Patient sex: M
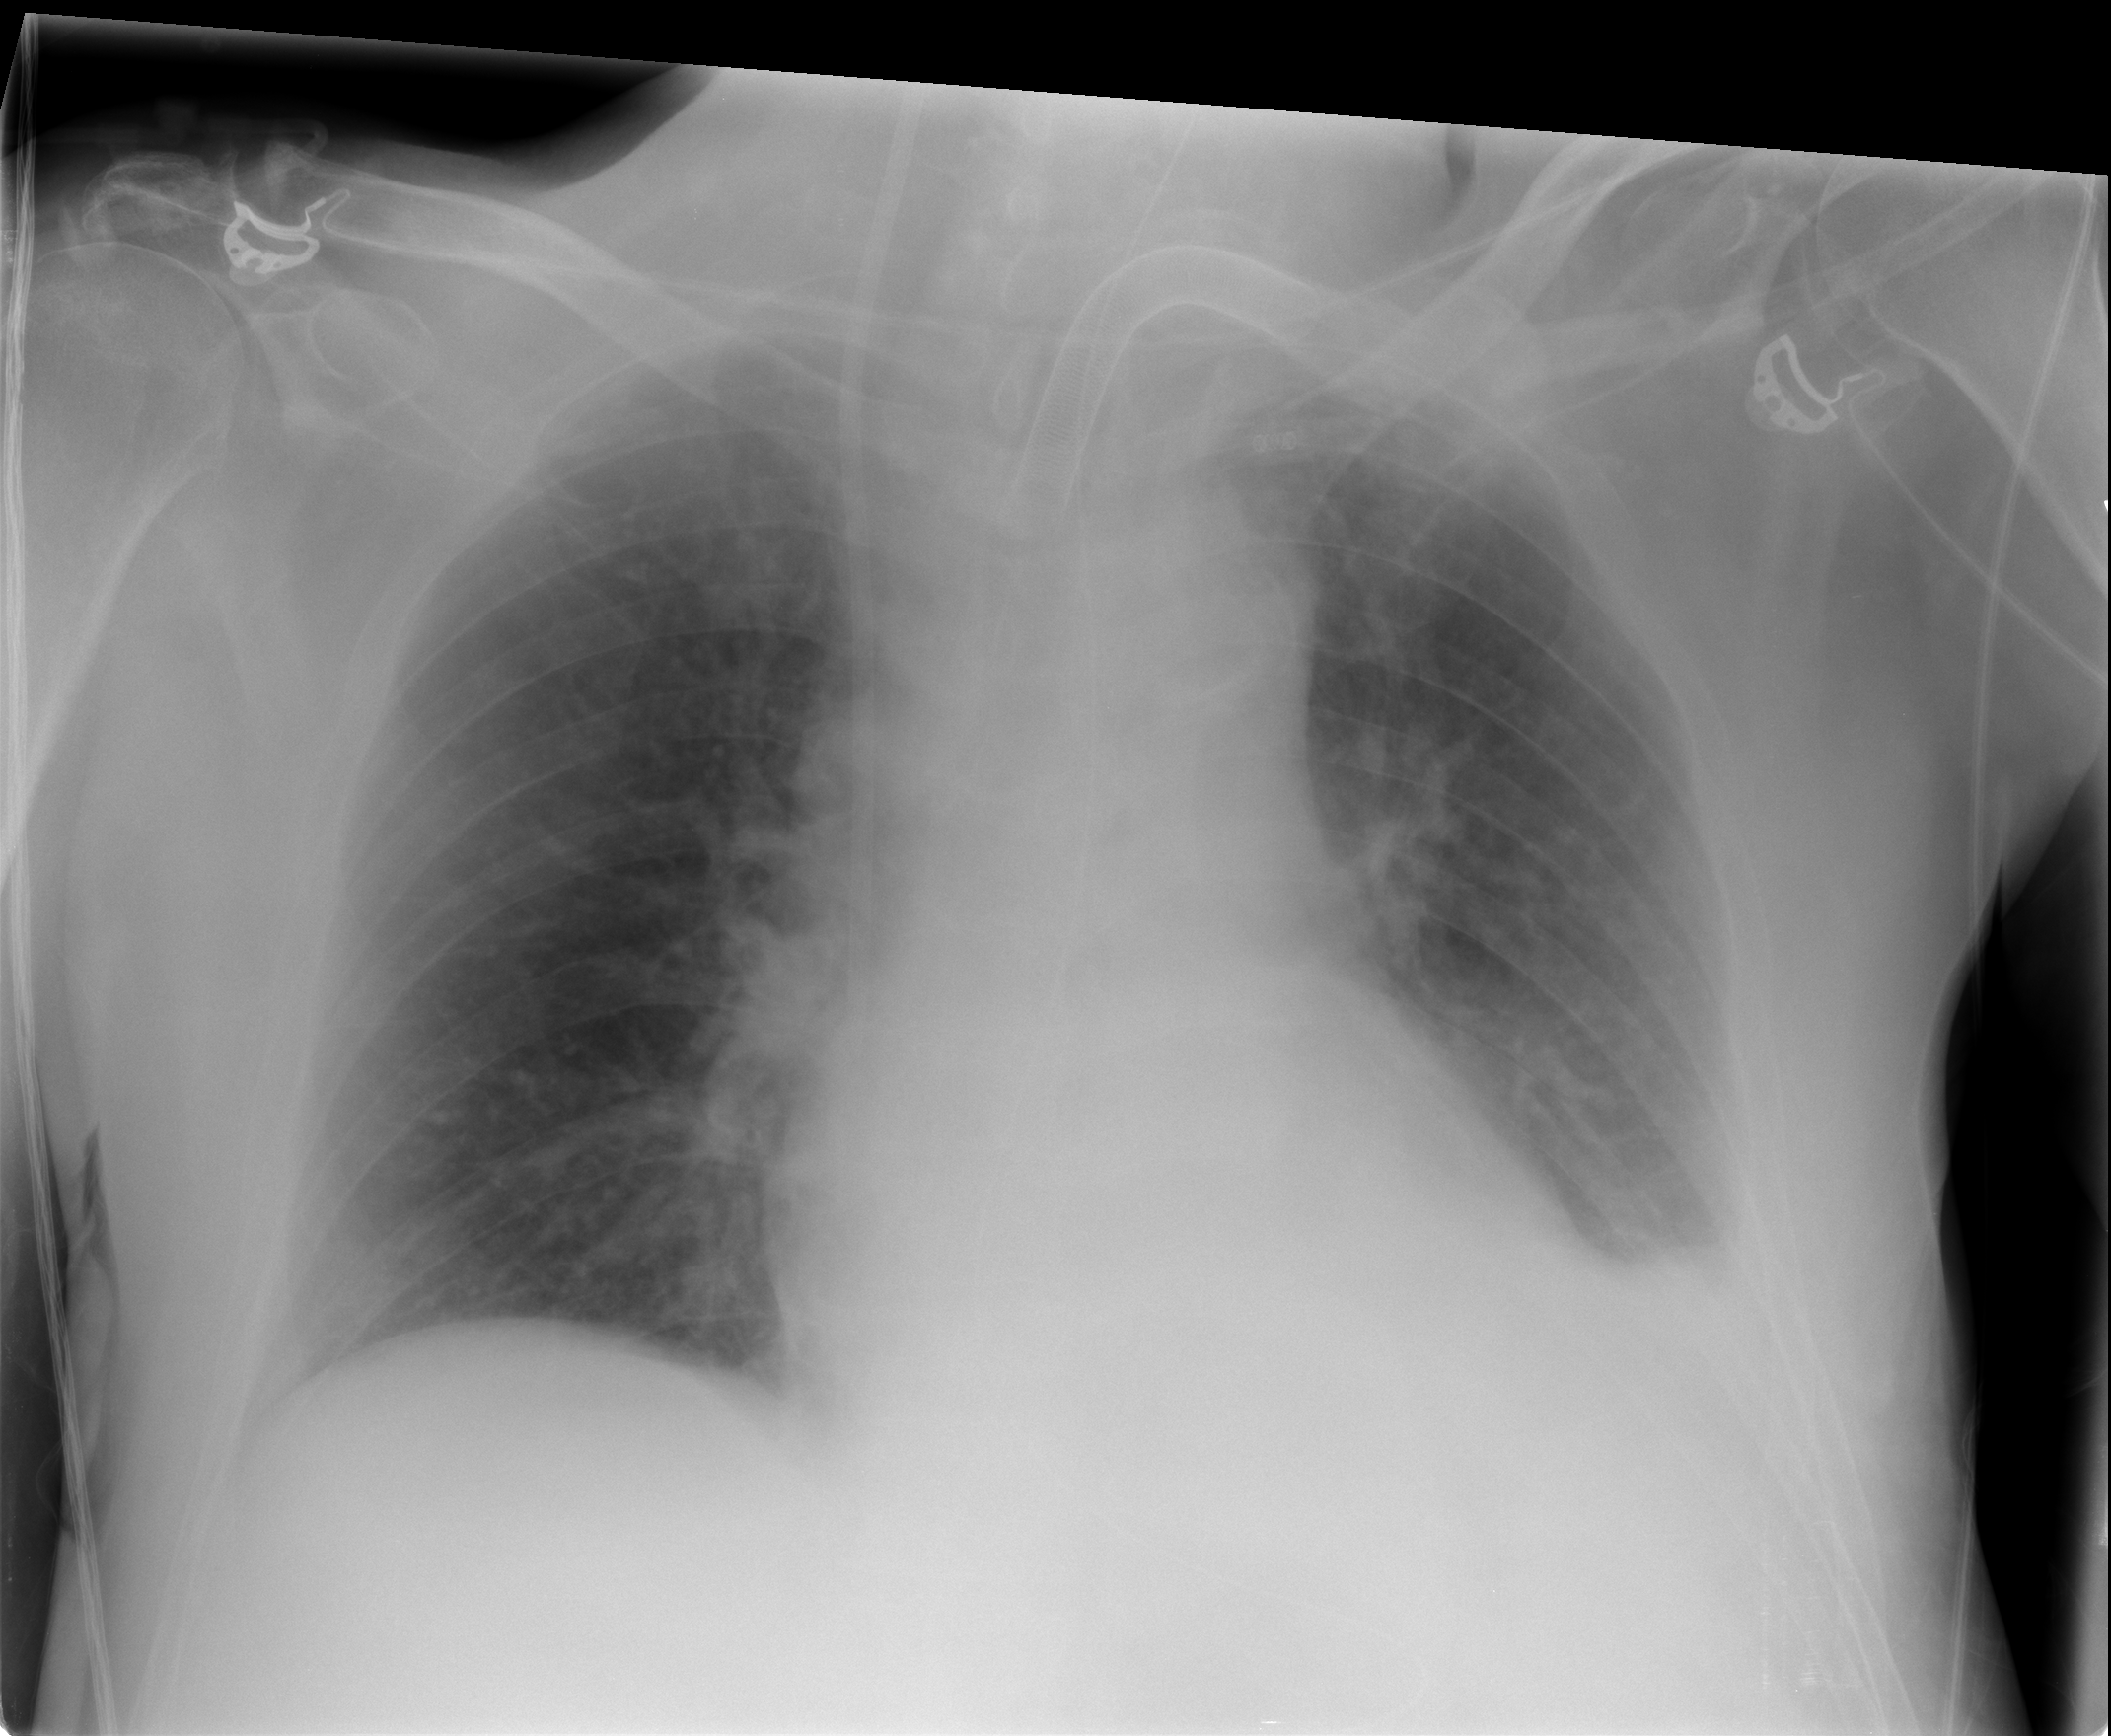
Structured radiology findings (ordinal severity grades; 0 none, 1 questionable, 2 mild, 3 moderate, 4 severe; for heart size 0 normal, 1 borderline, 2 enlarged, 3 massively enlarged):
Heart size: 1
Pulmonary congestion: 0
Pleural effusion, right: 0
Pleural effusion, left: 2
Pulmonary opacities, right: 0
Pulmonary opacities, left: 0
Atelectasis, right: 0
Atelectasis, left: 0